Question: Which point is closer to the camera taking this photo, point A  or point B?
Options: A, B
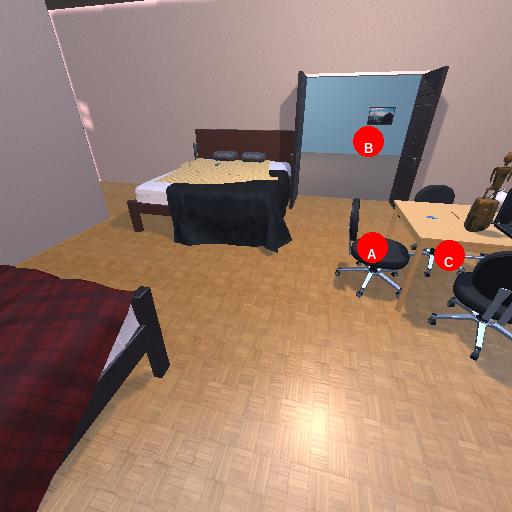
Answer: A